Question: I'm working with bootstrap and I'm trying to make a simple page that contains a list of input boxes and dropdowns with the 'form-inline' approach.
I would like the form fields obviously to be at equal distances between them, and, if possibile, to make the size relative to the label and field length. This is the ugly result I get, just to explain:

As you can see from the code below, I gave a col size of 3 for each field trying to make each row contain 4 inputs, but the result is ugly: if the label is too long I can't see the content of the dropdown, the spacing between each input depends on the length of the input, so the result is not eye-catching.
The next problem is the vertical spacing between inputs. Obviously everything should be in the same form to make a single submit, and this is the result when an input requires a new line. I obviously would like to have a nice vertical spacing but I don't know how to.
This is the code of the page:
'''
<%@taglib prefix="c" uri="http://java.sun.com/jsp/jstl/core"%>
<%@ page language="java" contentType="text/html; charset=ISO-8859-1" pageEncoding="ISO-8859-1"%>
<!DOCTYPE html PUBLIC "-//W3C//DTD XHTML 1.0 Transitional//EN" "http://www.w3.org/TR/xhtml1/DTD/xhtml1-transitional.dtd">
<html xmlns="http://www.w3.org/1999/xhtml" xml:lang="it-it" lang="it-it">
<head>
<meta http-equiv="Content-Type" content="text/html; charset=ISO-8859-1" />
<meta name="keywords" content="" />
<meta name="description" content="" />
<meta name="viewport" content="width=device-width, initial-scale=1" />
<link rel="shortcut icon" href="../resources/miotema/favicon.ico" />
<title>Tool fgfgfg</title>
<script src="<c:url value="/resources/miotema/js/jquery-2.1.4.min.js" />" type="text/javascript" ></script>
<script src="<c:url value="/resources/miotema/js/bootstrap.min.js" />" type="text/javascript" ></script>
<script src="<c:url value="/resources/miotema/js/common.js" />" type="text/javascript" ></script>
<link rel="stylesheet" href="<c:url value="/resources/miotema/css/bootstrap.min.css" />" type="text/css" />
</head>
<body>
<div class="navbar navbar-default">
<div class="container-fluid">
<div class="collapse navbar-collapse">
<ul class="nav navbar-nav navbar-right menu header">
<li class="dropdown">
<a href="#" class="dropdown-toggle" data-toggle="dropdown" role="button" aria-expanded="false">TEST<span class="caret"></span></a>
<ul class="dropdown-menu" role="menu">
<li><a href="<c:url value="/studi/visualizza" />">Visualizza </a></li>
<li><a href="<c:url value="/studi/crea" />">Nuovo</a></li>
<li class="divider"></li>
<li><a href="#">Voce Menu separato</a></li>
</ul>
</li>
<li><a href="javascript:chiamataAjax()">Chiamata Ajax</a></li>
<li><a href="javascript:doLogoutAction()">Logout</a></li>
</ul>
</div>
</div>
</div>
<div class="container-fluid">
<form class="form-inline" action="<c:url value="/insert" />"
method="post">
<div class="well bs-component">
<fieldset>
<legend>Inserimento Dati</legend>
<div class="form-group col-lg-3">
<div class="input-group">
<span class="input-group-addon"><strong>testtttttttttttt</strong></span> <select class="form-control"
name="durata_contrattuale">
<option>1</option>
<option>2</option>
<option>3</option>
</select>
</div>
</div>
<div class="form-group col-lg-3">
<div class="input-group">
<span class="input-group-addon"><strong>uahuaduhaudhtfftftftftftftfuadu</strong></span> <select class="form-control" name="capacita_banda">
<option>10 Mb/s</option>
<option>20 Mb/s</option>
<option>30 Mb/s</option>
<option>40 Mb/s</option>
<option>50 Mb/s</option>
<option>60 Mb/s</option>
<option>70 Mb/s</option>
<option>80 Mb/s</option>
<option>90 Mb/s</option>
<option>100 Mb/s</option>
<option>200 Mb/s</option>
<option>300 Mb/s</option>
<option>Altro</option>
</select>
</div>
</div>
<div class="form-group col-lg-3">
<div class="input-group">
<span class="input-group-addon"><strong>fy</strong></span> <select class="form-control"
name="opzione_realizzazione">
<option>Basic</option>
<option>Plus</option>
<option>Ultra</option>
</select>
</div>
</div>
<div class="form-group col-lg-3">
<div class="input-group">
<span class="input-group-addon"><strong>dtddtdttd</strong></span> <select class="form-control" name="ultra_protezione">
<option>Si</option>
<option>No</option>
</select>
</div>
</div>
<div class="form-group col-lg-3">
<div class="input-group">
<span class="input-group-addon"><strong>blablabalbala</strong></span>
<select class="form-control" name="lbublbu">
<option>3</option>
<option>4</option>
<option>5</option>
</select>
</div>
</div>
</fieldset>
</div>
</form>
</body>
</html>
'''
Any hint?
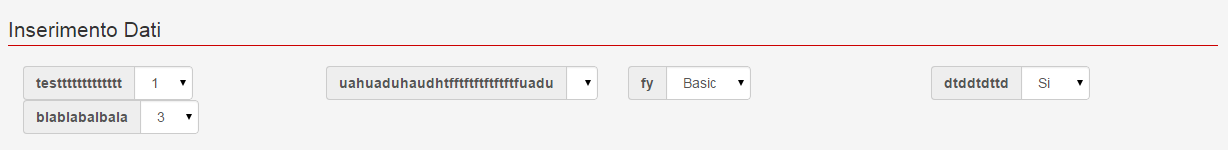
Answer: first of all you missed "" class element that will serve as for all 's you made. Second there is 's**** which means grid of not as it should be. Try to count which of the inputs should be bigger than others, and count down how many col's you need. After that make it to and also you might try to put 'width: 100%;' for input.